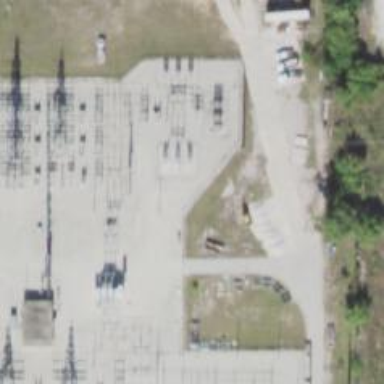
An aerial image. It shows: Switch for power supply.